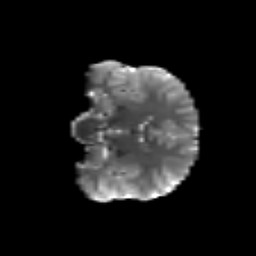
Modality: T2w
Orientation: coronal
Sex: male
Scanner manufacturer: siemens
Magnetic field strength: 3 T
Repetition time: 5 s
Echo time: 0.071 s